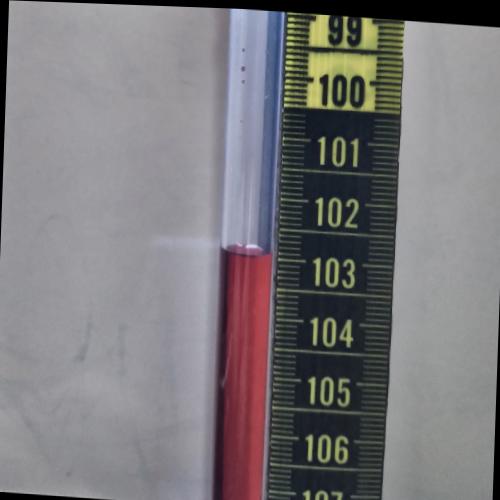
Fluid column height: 103.0 cm